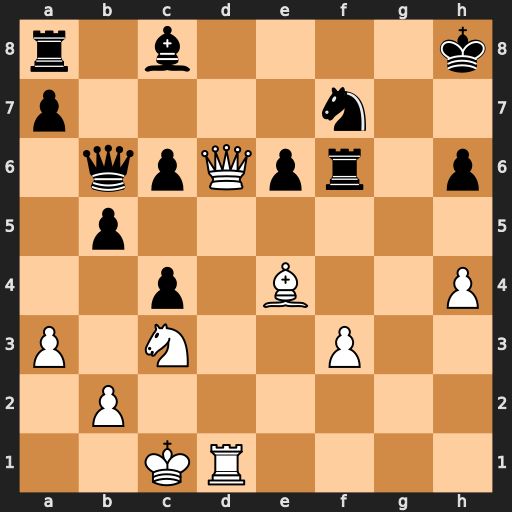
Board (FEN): r1b4k/p4n2/1qpQpr1p/1p6/2p1B2P/P1N2P2/1P6/2KR4
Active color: w
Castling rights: -
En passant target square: -
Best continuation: Qf8#